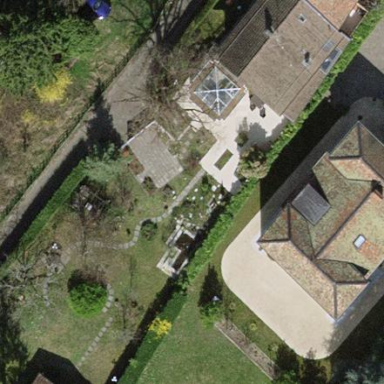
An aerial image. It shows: Garden enclosed by fence.